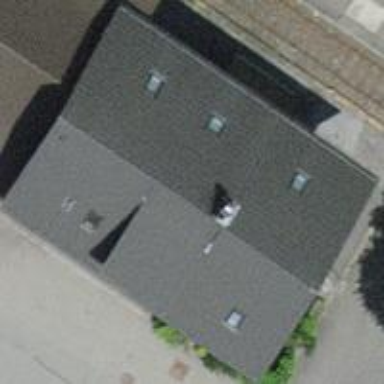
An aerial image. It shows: Train station building.